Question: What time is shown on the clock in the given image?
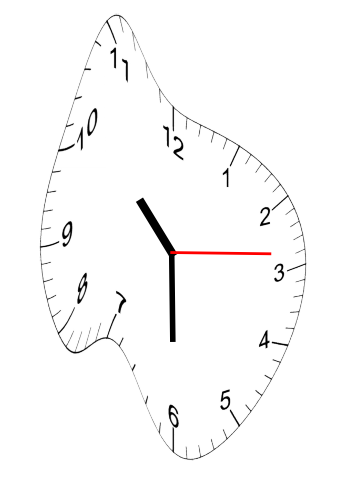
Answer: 10:30:14